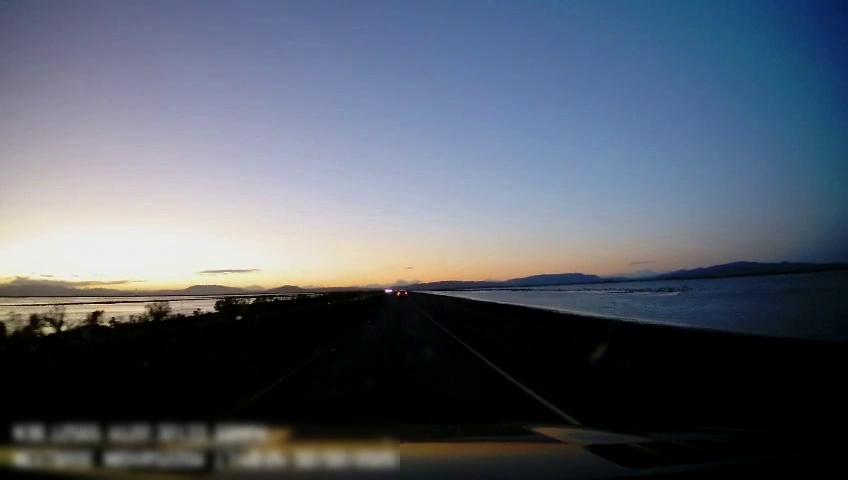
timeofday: Dusk/Dawn/Twilight
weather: Sunny
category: Drivable Space
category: Vehicles | Car
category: Lanes | Current Lane
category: Lanes | Current Lane